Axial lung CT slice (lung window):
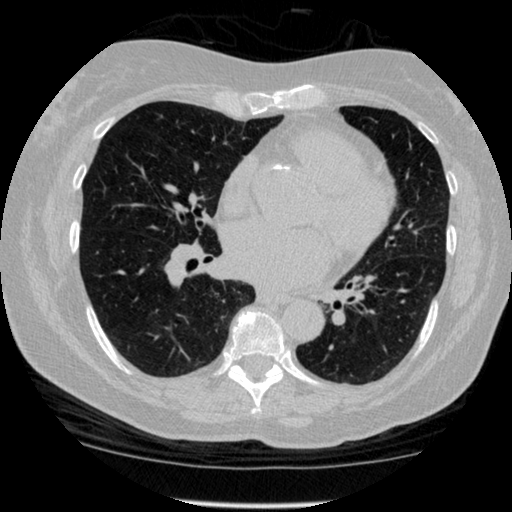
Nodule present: no